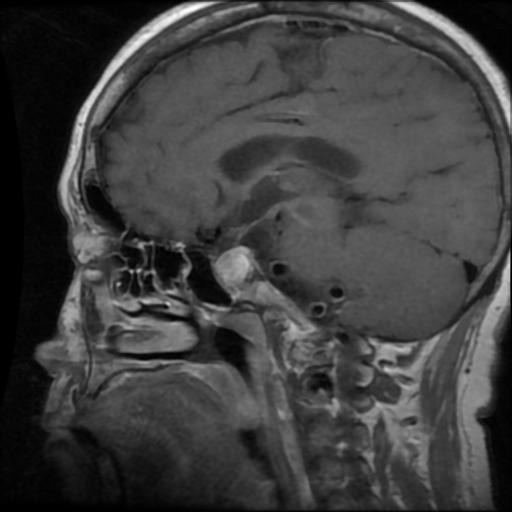
Label: pituitary